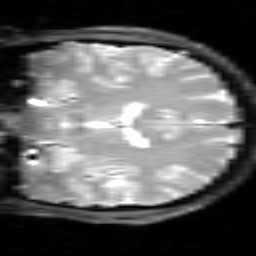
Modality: inplaneT2
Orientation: coronal
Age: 44
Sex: male